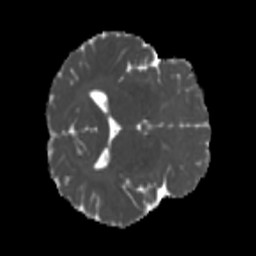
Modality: MD
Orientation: axial
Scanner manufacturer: siemens
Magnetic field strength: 3 T
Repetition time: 4 s
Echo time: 0.0594 s